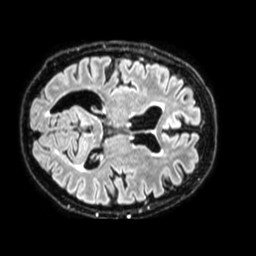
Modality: FLAIR
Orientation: axial
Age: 61
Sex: male
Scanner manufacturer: philips
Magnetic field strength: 1.5 T
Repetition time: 4.8 s
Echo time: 0.3364 s